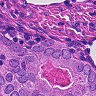
Metastatic tissue present: yes